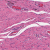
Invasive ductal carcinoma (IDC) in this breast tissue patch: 0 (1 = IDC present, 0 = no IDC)